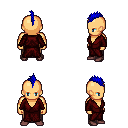
a pixel art fantasy rpg character, male body template, human, tanned skin, red robe, robe skirt, blue mohawk hairstyle, maroon shoes, four views (front, back, left, right), 2x2 character sprite sheet, small pixel art, hard edges, no anti-aliasing